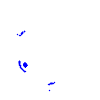
Particle: electron